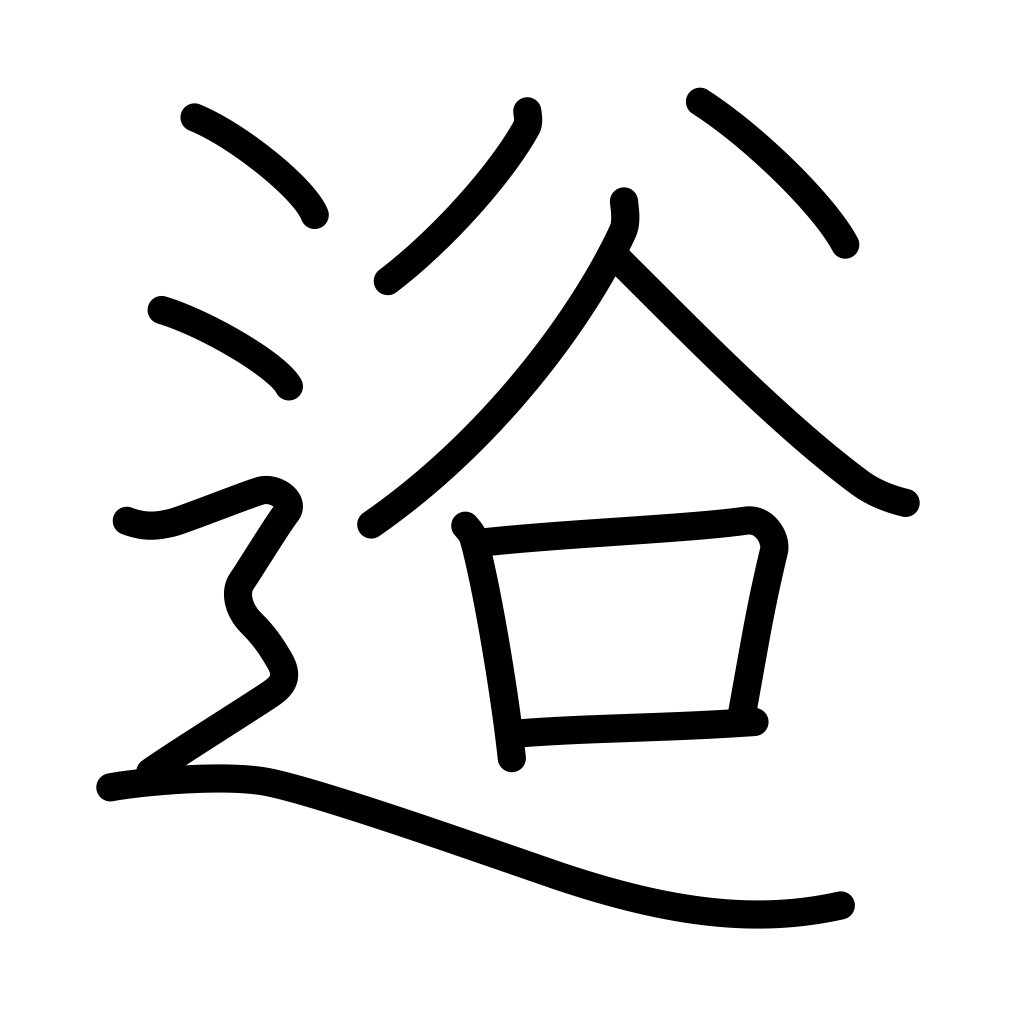
Meaning: ravine, valley